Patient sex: M
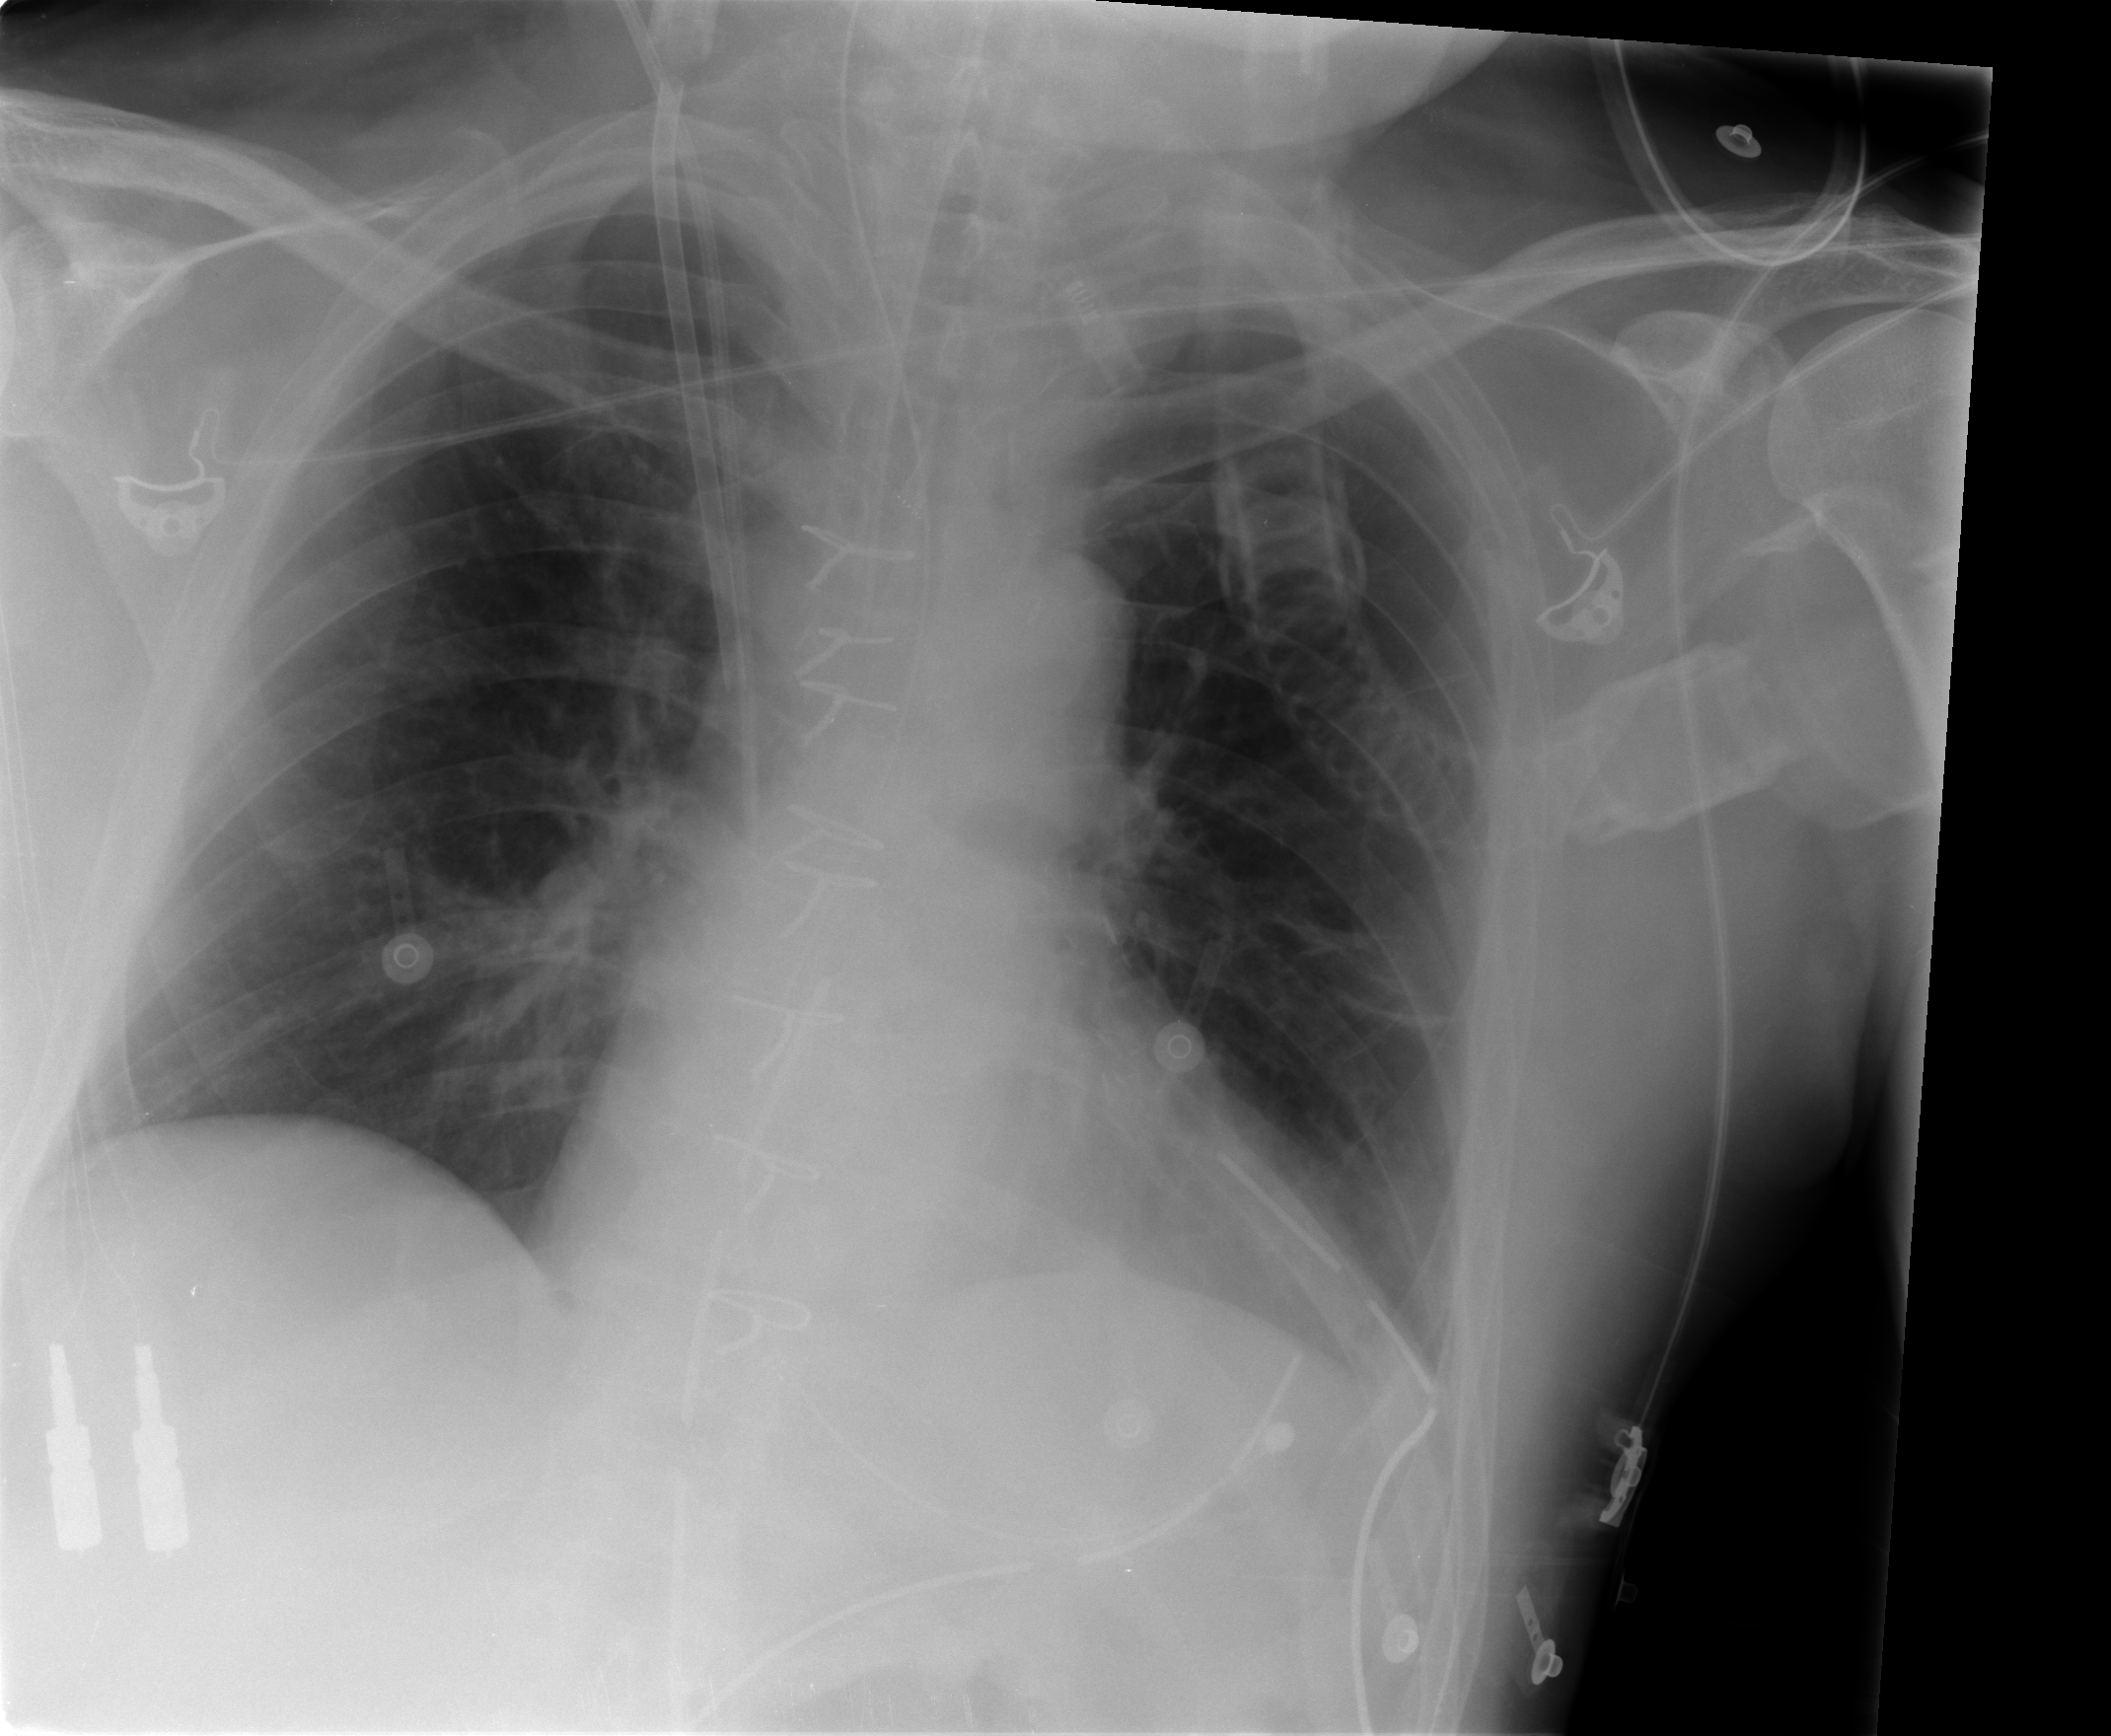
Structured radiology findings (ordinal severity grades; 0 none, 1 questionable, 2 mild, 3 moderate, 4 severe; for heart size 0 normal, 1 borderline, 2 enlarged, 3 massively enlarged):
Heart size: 2
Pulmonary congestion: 0
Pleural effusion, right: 0
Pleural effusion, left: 1
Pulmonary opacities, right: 0
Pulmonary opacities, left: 0
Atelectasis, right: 2
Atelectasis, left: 2